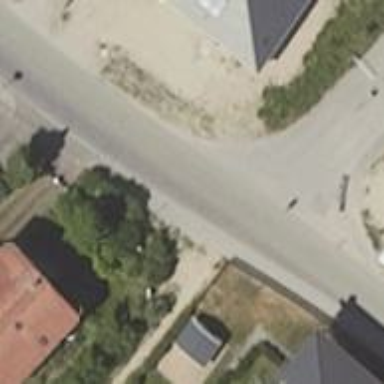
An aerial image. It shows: Footway with grade4 tracktype.